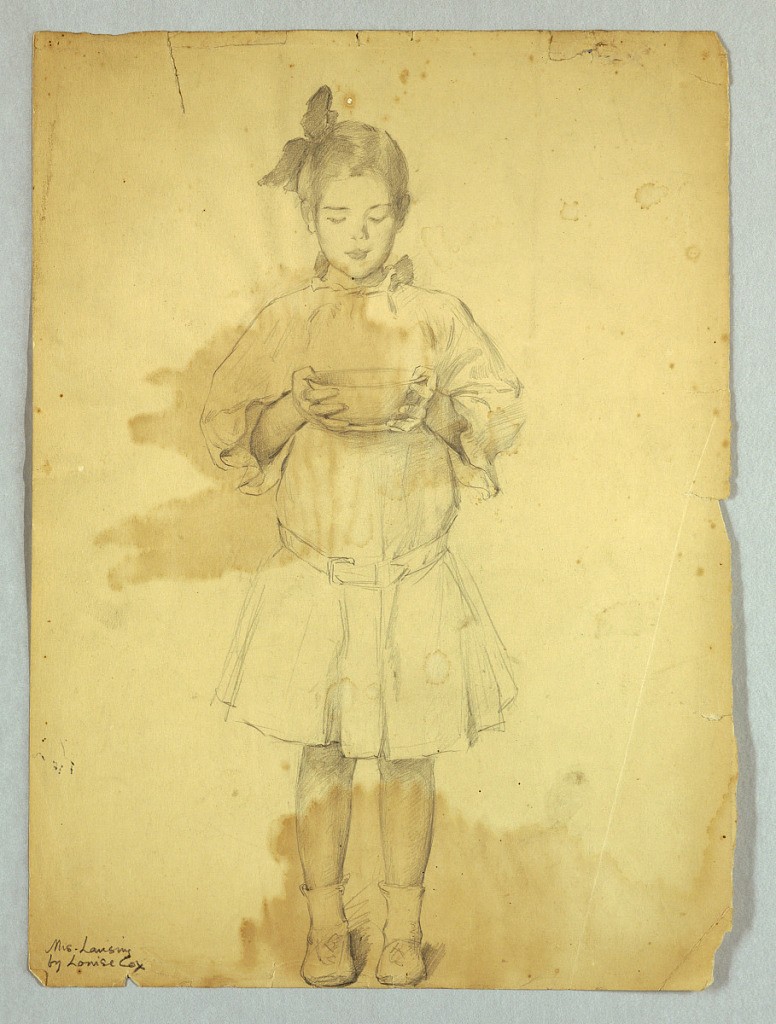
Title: Girl with Bowl
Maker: Louise Howland King Cox, American, 1865–1945
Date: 1895–1910
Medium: Graphite on light brown paper
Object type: Drawing
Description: Girl facing front, looking down into a bowl in her hands.